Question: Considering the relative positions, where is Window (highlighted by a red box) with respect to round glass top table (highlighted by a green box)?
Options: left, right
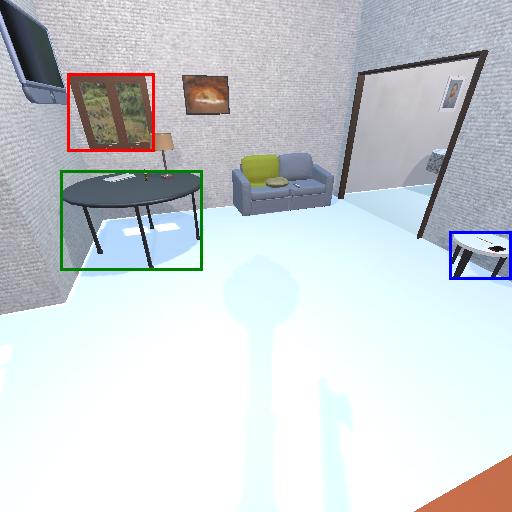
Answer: left